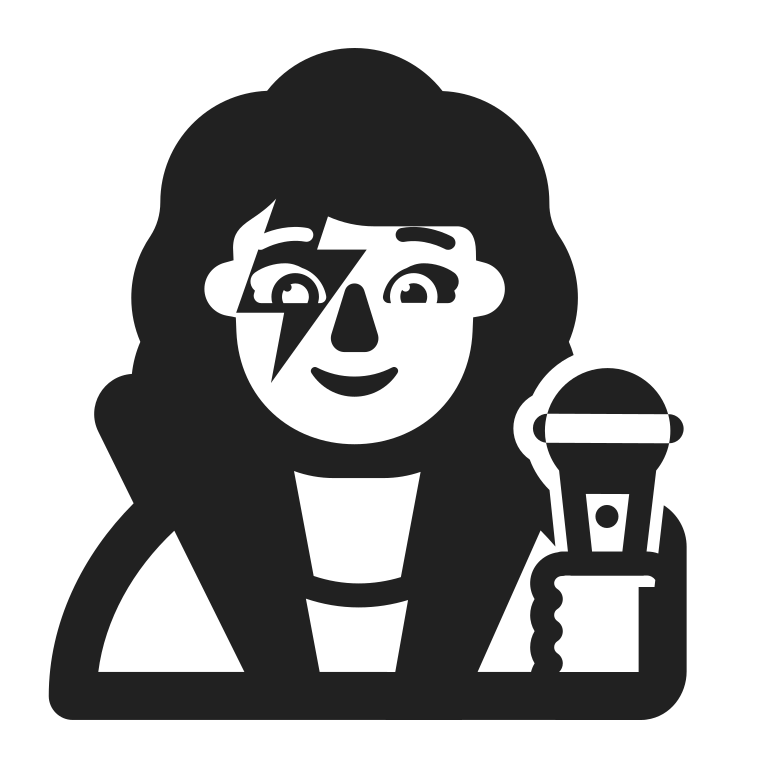
woman singer high contrast default